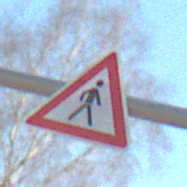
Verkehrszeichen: FussgaengerLinks
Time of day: MorningAfternoon
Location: Outdoor (Suburban)
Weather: PartlyCloudy
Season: NotSpecified
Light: Natural